Question: I'm building a multi view app for iPad. For now, I have 3 'ViewControllers' on a 'SplitViewController Application'. How do I send data that was inserted on 'ViewController 1' and 'View Controller 2' to 'ViewController 3'?
Here is an image from my storyboard.

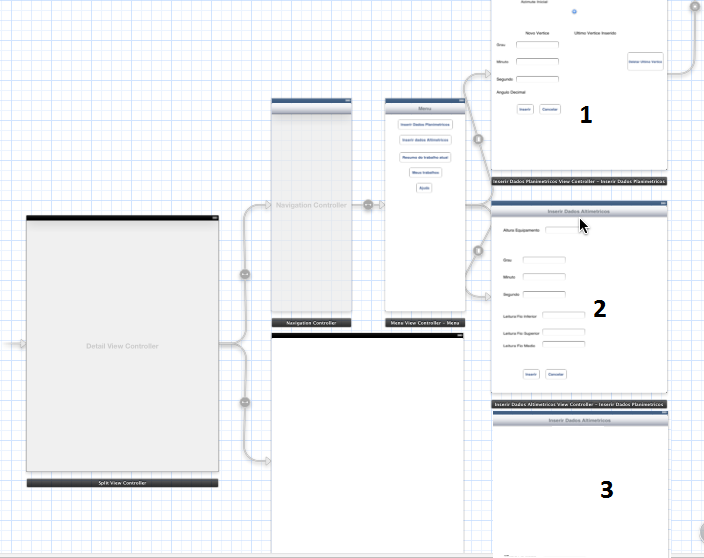
Answer: Create new class Singleton with parent NSObject
'''
@interface Singleton : NSObject
@property (nonatomic, strong) NSString *stringParams1;
@property (nonatomic, strong) NSString *stringParams1;
+ (Singleton *)sharedInstance;
@end
'''
Singleton.m:
'''
@implementation STGameHelper
+ (Singleton *)sharedInstance
{
static dispatch_once_t once;
static id sharedInstance;
dispatch_once(&once, ^{
sharedInstance = [[self alloc] init];
});
return sharedInstance;
}
@end
'''
So in the view controller 1 and 2 just access this singleton:
'''
Singleton *s = [Singleton sharedInstance];
s.stringParams1 = textField1.text;
s.stringParams2 = textField12.text;
'''
In the view controller 3 you will have the same instance of singleton. Access it in viewDidLoad for example:
'''
Singleton *s = [Singleton sharedInstance];
textField1On3rdViewcontroller.text = s.stringParams1;
textField2On3rdViewcontroller.text = s.stringParams2;
'''
Read more about singleton here: <URL>
As you are beginner I recommend you using singleton instead of core data right now, but if you need to store the data after they were entered I will suggest you read some tutorial how to work with core data because it is very powerful thing and it will make you life easiest. But for now it's enough to have singleton if you need to store data after app will be closed for example.